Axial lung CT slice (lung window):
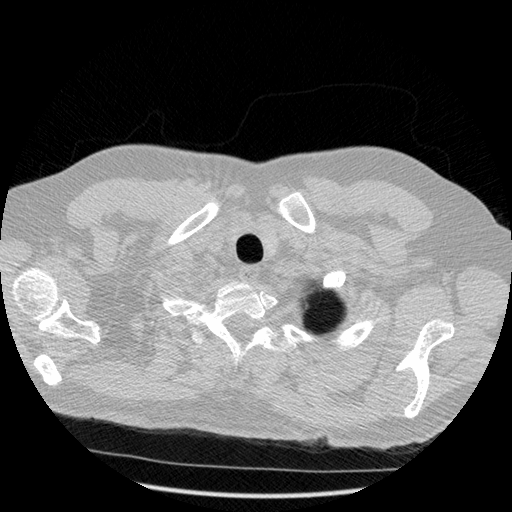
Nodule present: no